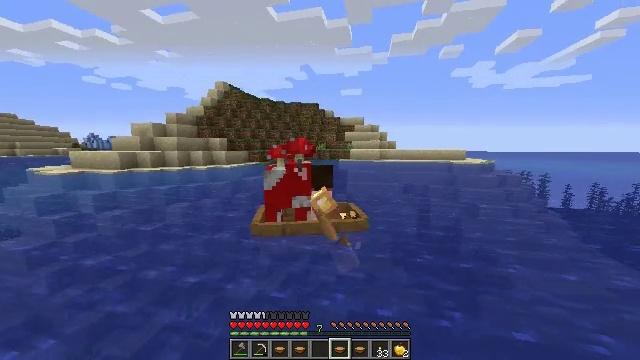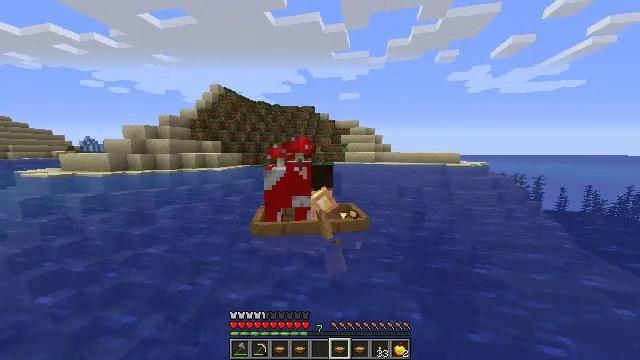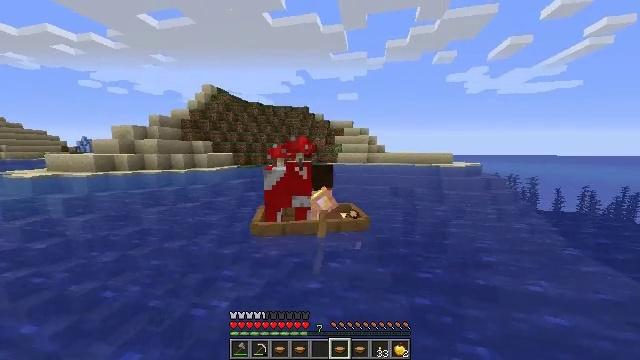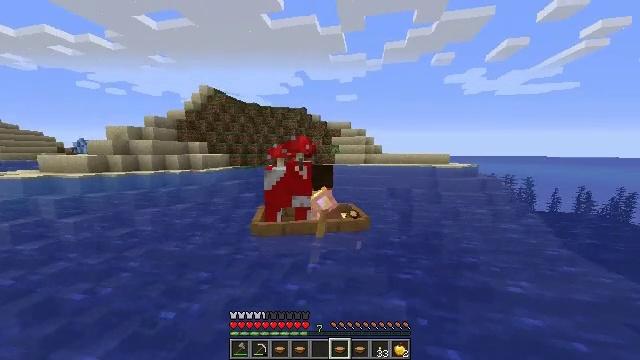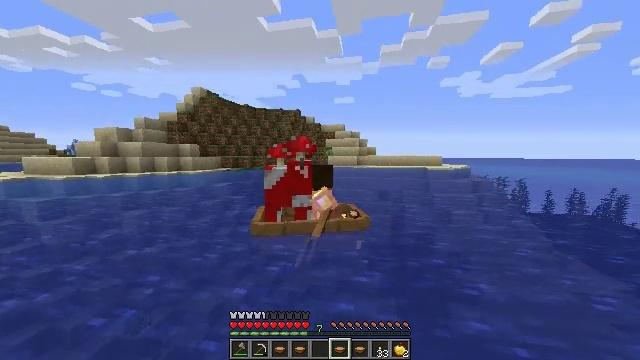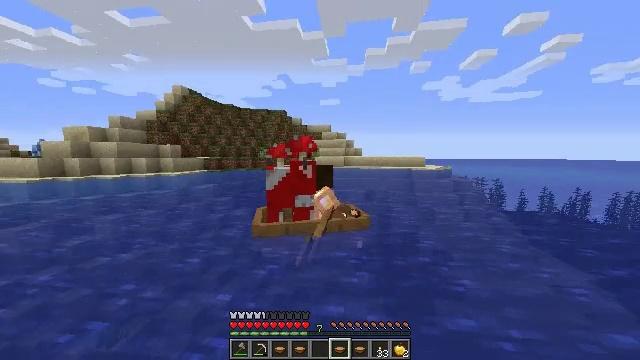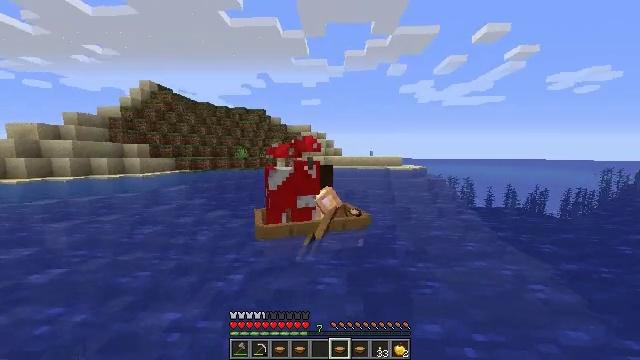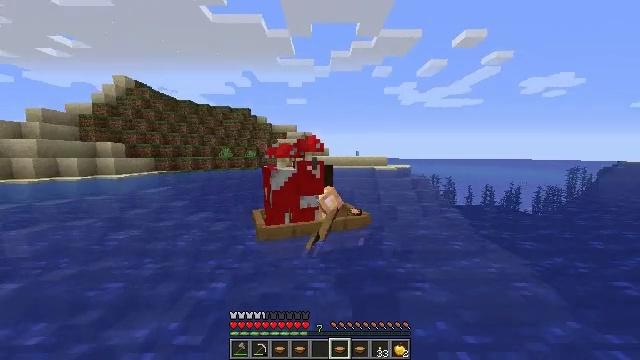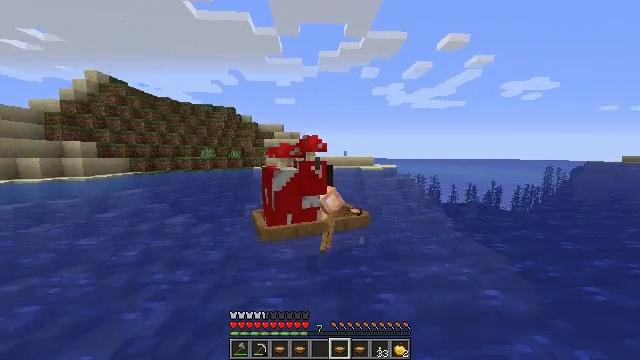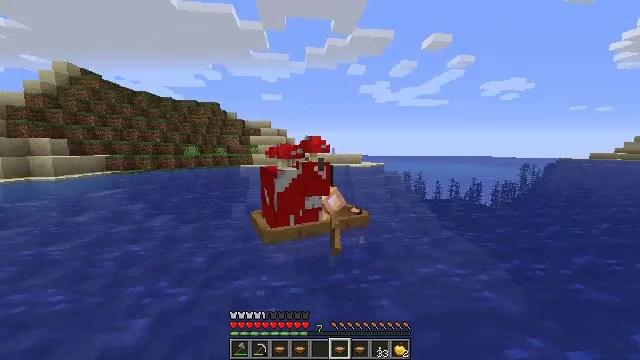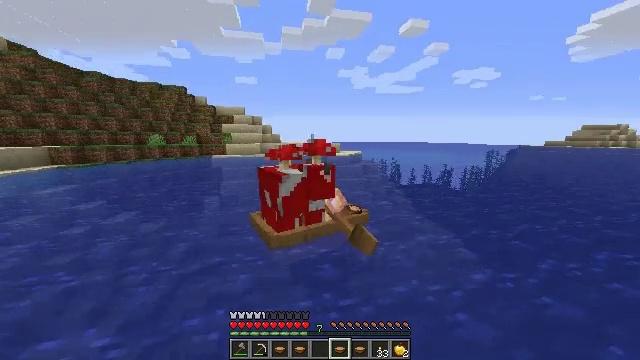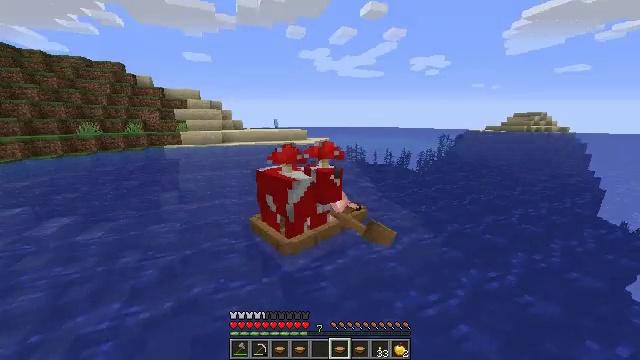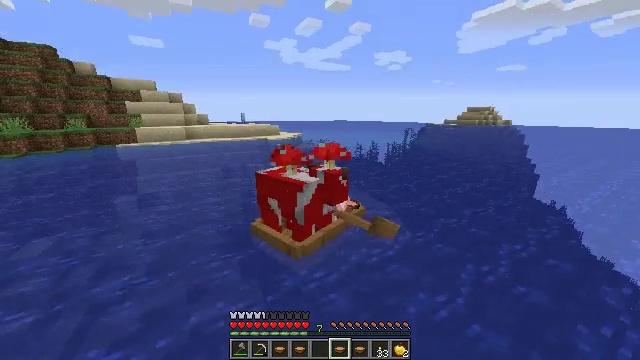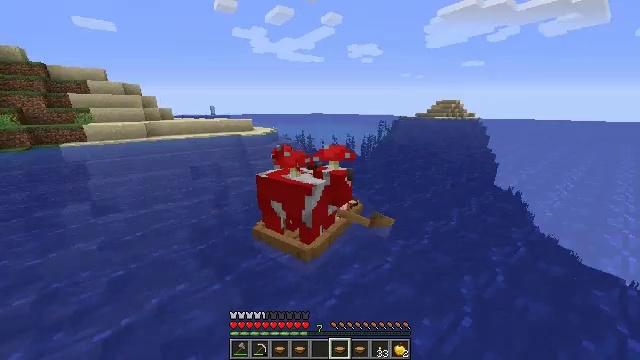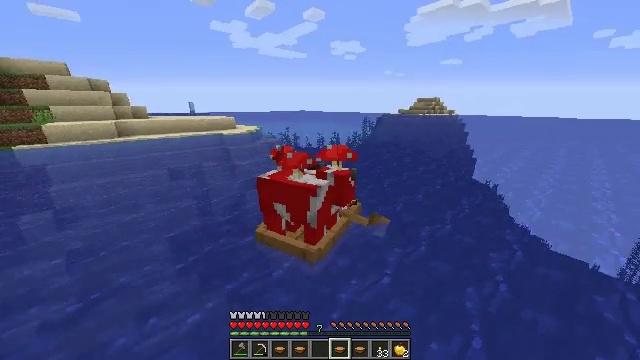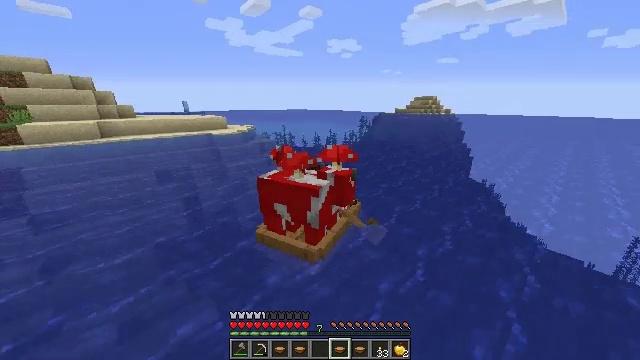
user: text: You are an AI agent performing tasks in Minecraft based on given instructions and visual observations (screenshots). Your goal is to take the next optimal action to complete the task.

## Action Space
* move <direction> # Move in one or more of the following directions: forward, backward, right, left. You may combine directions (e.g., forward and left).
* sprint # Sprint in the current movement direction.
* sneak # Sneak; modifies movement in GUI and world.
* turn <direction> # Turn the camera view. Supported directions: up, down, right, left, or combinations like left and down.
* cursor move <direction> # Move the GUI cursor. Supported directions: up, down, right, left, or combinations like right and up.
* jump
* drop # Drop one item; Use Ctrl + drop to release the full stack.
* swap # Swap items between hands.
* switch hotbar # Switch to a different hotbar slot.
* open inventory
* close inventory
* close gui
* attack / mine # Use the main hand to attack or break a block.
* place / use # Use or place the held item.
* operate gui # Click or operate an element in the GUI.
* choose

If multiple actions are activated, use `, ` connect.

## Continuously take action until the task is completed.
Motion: motion action
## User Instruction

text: Remove a mushroom stew from the inventory.
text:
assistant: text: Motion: move forward, sprint
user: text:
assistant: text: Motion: move forward, sprint
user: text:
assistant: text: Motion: move forward, sprint
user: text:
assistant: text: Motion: move forward, sprint
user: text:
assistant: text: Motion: move forward, sprint, turn right
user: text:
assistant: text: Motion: move forward, sprint, turn right
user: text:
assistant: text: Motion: move forward, sprint, turn right
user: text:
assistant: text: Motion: move forward, sprint, turn right
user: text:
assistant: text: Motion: move forward, sprint, turn right
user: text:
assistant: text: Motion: move forward, sprint, turn right and down
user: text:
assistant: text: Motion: move forward, sprint, turn right and down
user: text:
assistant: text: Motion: move forward, sprint, turn right and down
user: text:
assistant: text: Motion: move forward, sprint, turn right and down
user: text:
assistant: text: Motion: move forward, sprint, turn right
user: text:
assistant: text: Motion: move forward, sprint
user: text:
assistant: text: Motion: move forward, sprint
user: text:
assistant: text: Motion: move forward and move left, sprint
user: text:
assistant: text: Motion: move forward and move left, sprint
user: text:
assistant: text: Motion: move forward and move left, sprint
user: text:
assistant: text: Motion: move forward and move left, sprint
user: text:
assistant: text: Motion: move forward, sprint
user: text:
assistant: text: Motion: move forward, sprint
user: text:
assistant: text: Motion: move forward, sprint
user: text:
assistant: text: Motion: move forward, sprint
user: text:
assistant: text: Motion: move forward, sprint
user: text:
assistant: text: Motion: move forward, sprint
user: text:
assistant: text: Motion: move forward, sprint
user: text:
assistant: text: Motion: move forward, sprint
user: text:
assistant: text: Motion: move forward, sprint
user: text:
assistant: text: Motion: move forward, sprint